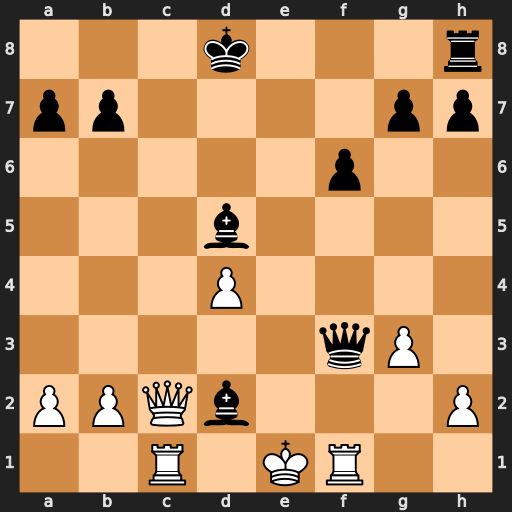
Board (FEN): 3k3r/pp4pp/5p2/3b4/3P4/5qP1/PPQb3P/2R1KR2
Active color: w
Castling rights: -
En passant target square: -
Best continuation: Kxd2 Qg2+ Kc3